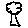
Label: tree